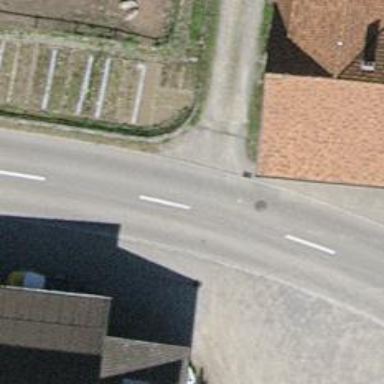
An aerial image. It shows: Asphalt road classified as tertiary.